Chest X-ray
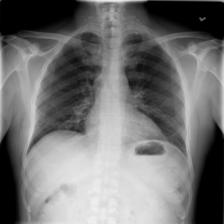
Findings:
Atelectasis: negative
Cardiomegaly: negative
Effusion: negative
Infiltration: negative
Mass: negative
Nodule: negative
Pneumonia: negative
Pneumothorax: negative
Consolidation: negative
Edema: negative
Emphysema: negative
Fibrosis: negative
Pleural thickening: negative
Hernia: negative